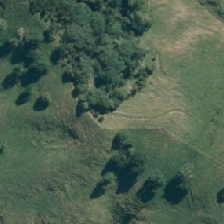
Land cover: broadleaved_indigenous_hardwood